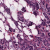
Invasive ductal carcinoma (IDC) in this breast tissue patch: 1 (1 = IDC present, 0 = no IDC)